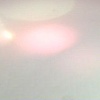
Label: sunburn